Field crop: maize
Growth stage: 1
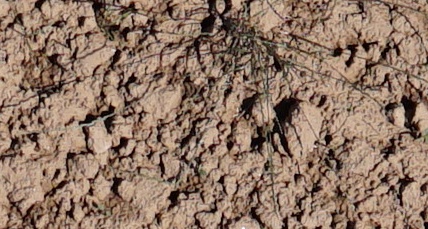
Species: lolium